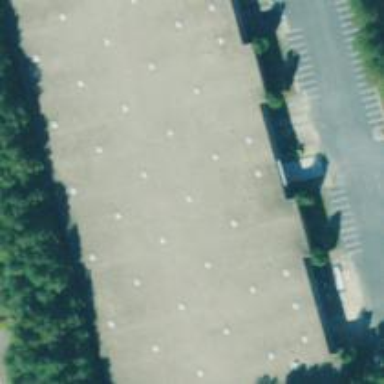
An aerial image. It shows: Warehouse building.